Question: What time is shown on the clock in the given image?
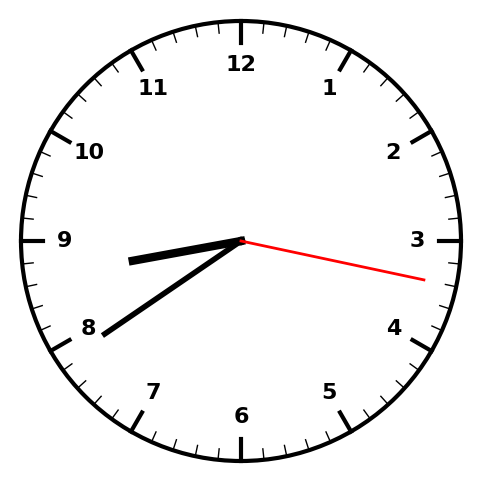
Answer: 08:39:17